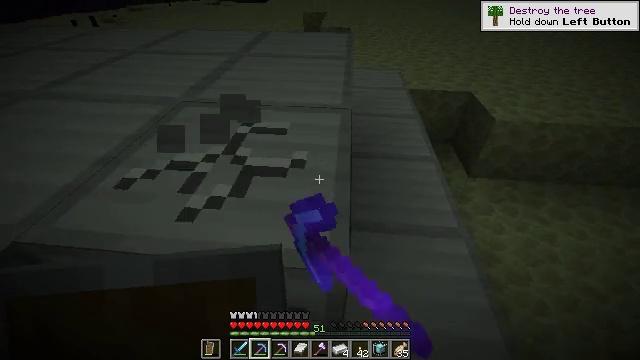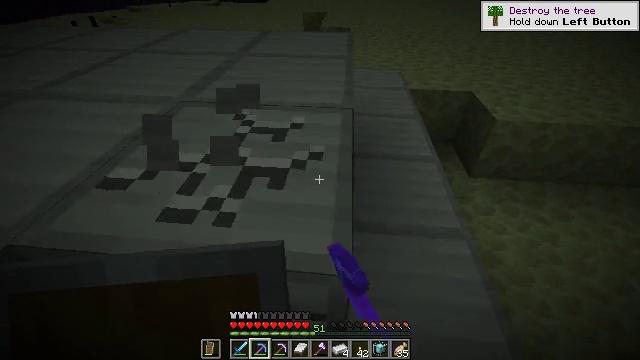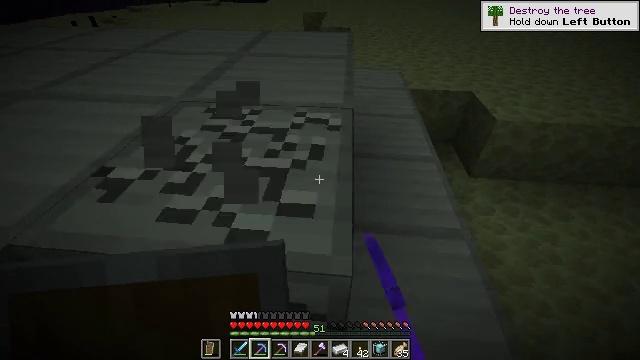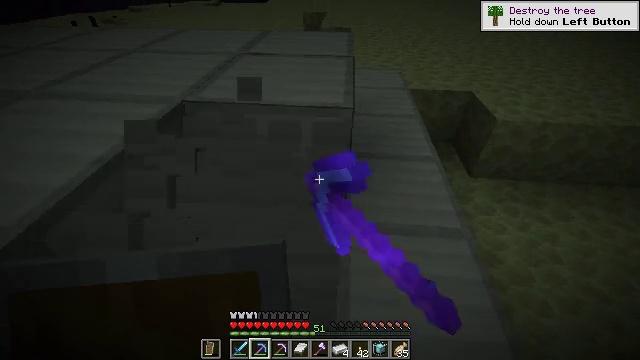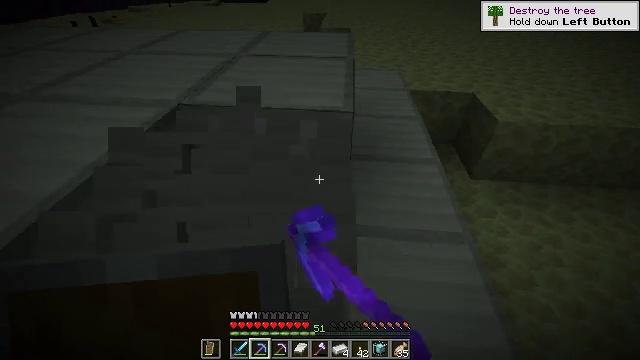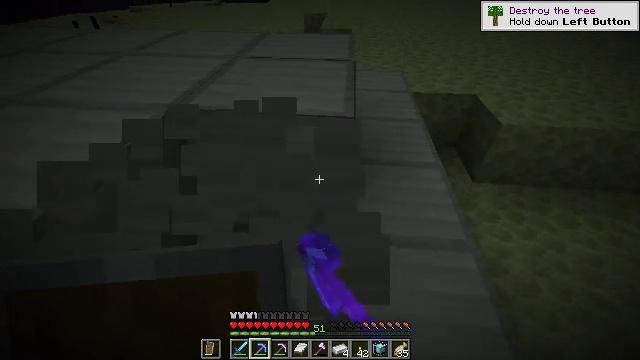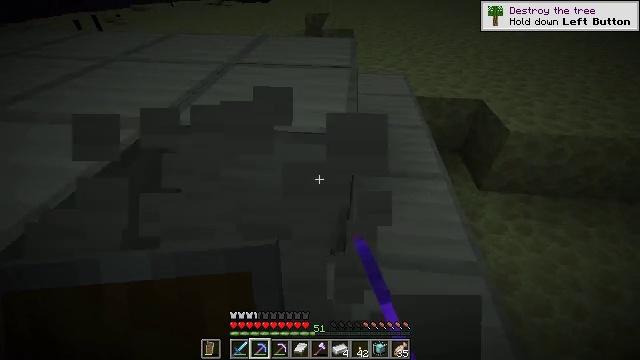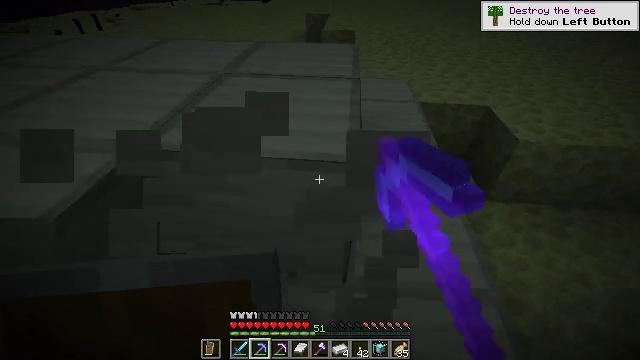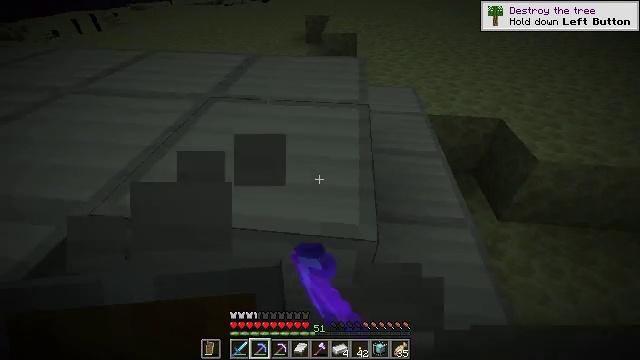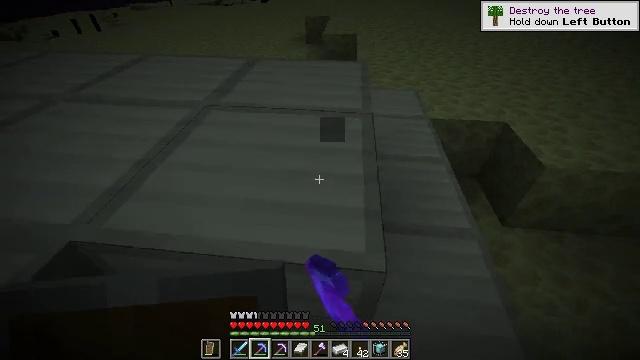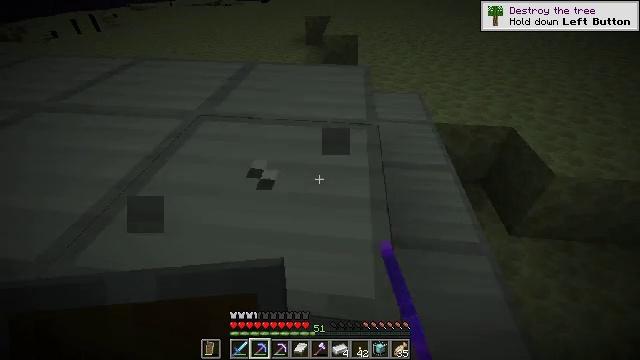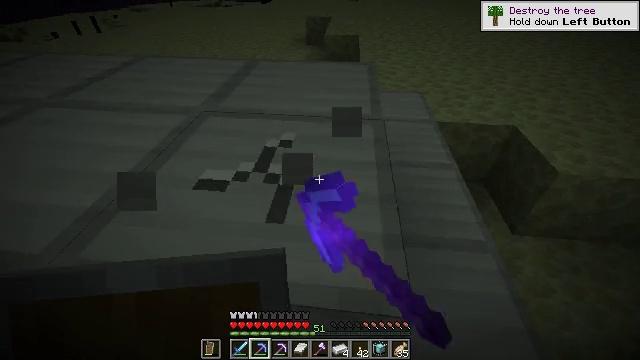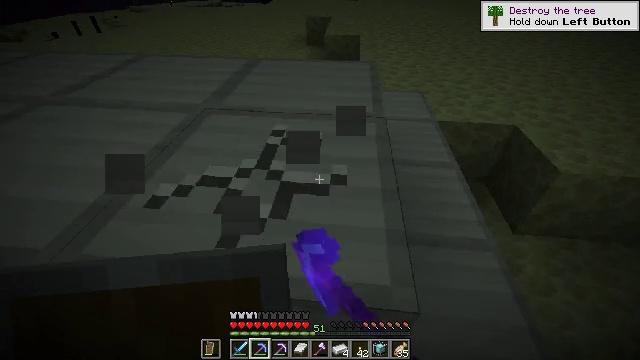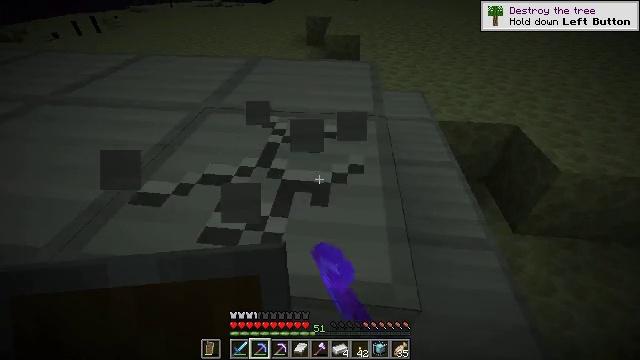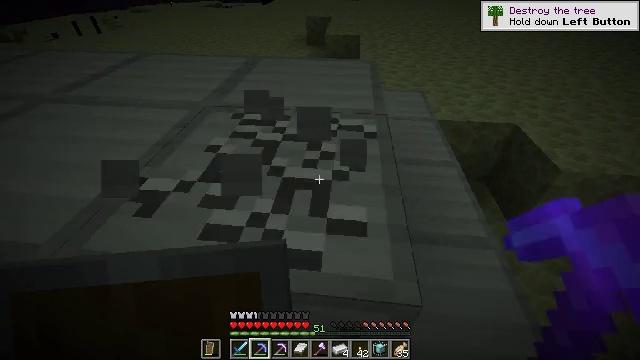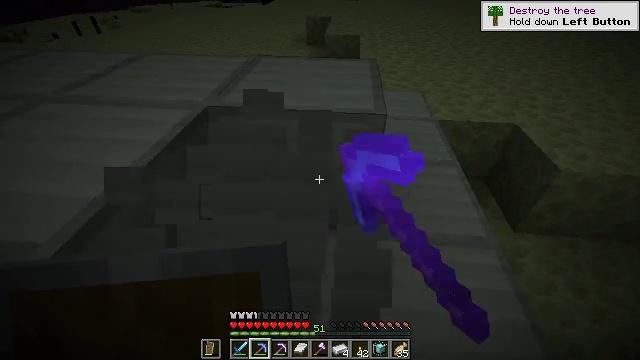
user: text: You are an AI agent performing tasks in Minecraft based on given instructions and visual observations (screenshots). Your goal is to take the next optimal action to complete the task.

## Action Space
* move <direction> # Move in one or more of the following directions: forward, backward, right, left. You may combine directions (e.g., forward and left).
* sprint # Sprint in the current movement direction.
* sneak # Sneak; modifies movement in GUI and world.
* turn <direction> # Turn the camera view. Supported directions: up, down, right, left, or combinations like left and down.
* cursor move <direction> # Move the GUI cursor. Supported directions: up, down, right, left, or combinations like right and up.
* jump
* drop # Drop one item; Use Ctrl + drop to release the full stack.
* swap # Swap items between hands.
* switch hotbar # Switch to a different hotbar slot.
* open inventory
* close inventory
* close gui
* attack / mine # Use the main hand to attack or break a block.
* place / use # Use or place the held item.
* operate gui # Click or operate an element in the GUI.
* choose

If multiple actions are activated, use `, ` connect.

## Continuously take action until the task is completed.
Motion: motion action
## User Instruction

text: Harvest the iron block.
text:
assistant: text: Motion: attack / mine
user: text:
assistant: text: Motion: attack / mine
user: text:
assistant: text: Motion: attack / mine
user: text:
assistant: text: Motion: move forward, attack / mine
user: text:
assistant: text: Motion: move forward, attack / mine
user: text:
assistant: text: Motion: move forward, attack / mine
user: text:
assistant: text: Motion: move forward, attack / mine
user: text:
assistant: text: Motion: move forward, attack / mine
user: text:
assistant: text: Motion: move forward, attack / mine
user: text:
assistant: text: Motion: move forward, attack / mine
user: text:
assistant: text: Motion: attack / mine
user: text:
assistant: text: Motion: attack / mine
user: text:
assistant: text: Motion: attack / mine
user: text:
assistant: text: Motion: attack / mine
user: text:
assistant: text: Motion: attack / mine
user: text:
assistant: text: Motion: attack / mine
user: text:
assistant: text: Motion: attack / mine
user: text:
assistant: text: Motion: attack / mine
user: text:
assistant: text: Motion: attack / mine
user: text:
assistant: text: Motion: attack / mine
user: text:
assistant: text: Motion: attack / mine
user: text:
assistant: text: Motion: move forward, attack / mine
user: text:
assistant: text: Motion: move forward, attack / mine
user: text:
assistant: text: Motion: move forward, attack / mine
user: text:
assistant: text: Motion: move forward, attack / mine
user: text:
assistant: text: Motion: move forward, turn left, attack / mine
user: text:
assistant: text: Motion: move forward, turn left and down, attack / mine
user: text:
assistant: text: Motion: move forward, turn left, attack / mine
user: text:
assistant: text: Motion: move forward and move right, turn left
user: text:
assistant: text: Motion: move forward and move right, turn left and down